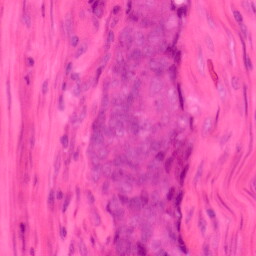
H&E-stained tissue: Colon